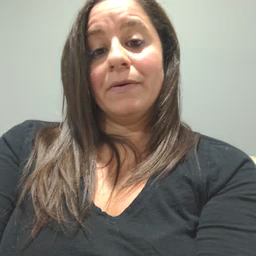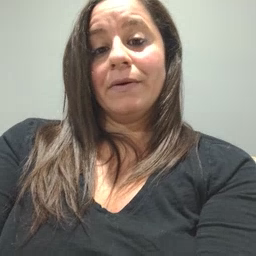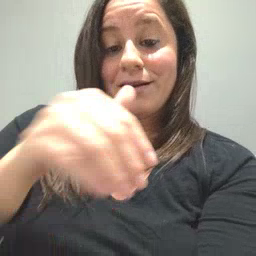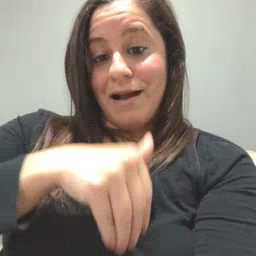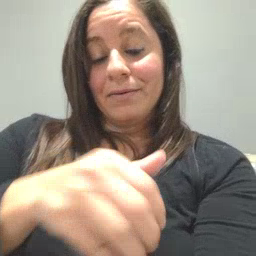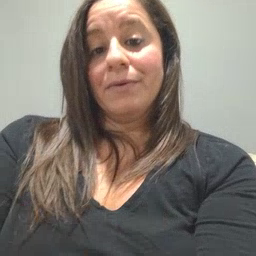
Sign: night